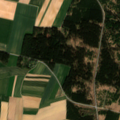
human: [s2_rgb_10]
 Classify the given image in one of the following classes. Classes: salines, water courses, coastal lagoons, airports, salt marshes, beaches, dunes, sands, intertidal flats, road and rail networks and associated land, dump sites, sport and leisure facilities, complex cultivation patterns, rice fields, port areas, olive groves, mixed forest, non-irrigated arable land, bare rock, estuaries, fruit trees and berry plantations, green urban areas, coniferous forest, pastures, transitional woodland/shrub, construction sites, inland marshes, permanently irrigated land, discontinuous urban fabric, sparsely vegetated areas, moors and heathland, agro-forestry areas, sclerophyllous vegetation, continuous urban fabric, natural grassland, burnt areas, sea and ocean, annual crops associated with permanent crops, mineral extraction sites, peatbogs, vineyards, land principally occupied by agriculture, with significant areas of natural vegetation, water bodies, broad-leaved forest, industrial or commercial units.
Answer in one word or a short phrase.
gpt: discontinuous urban fabric, non-irrigated arable land, coniferous forest